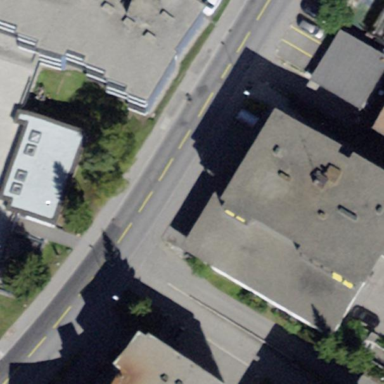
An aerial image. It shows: Fire station building.